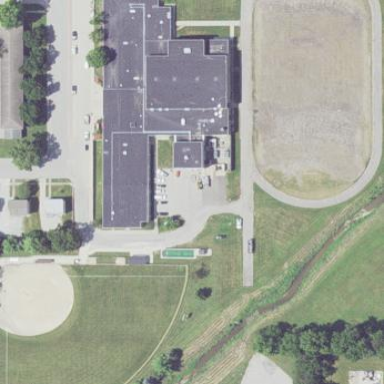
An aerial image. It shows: Middle school.